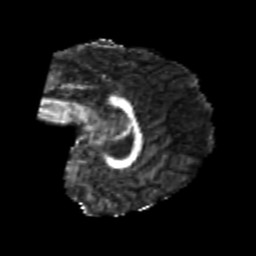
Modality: FA
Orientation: sagittal
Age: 21
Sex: female
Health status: healthy
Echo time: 0.074 s